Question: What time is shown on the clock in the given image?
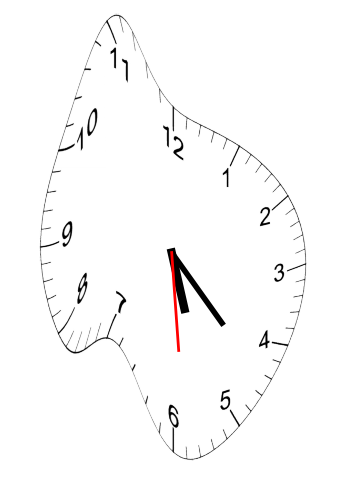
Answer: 05:22:29